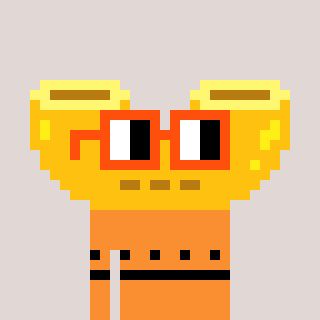
a pixel art character with square orange glasses, a macaroni-shaped head and a orange-colored body on a warm background